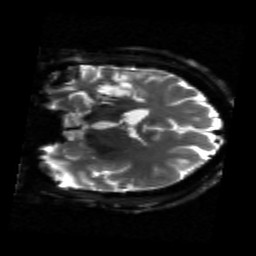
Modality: sbref
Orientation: coronal
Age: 42
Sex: male
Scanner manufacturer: siemens
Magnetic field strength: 3 T
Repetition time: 3.839 s
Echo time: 0.071 s